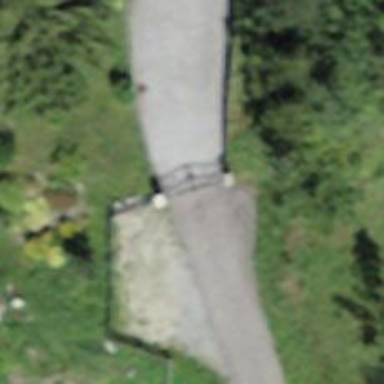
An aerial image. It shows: Gate.